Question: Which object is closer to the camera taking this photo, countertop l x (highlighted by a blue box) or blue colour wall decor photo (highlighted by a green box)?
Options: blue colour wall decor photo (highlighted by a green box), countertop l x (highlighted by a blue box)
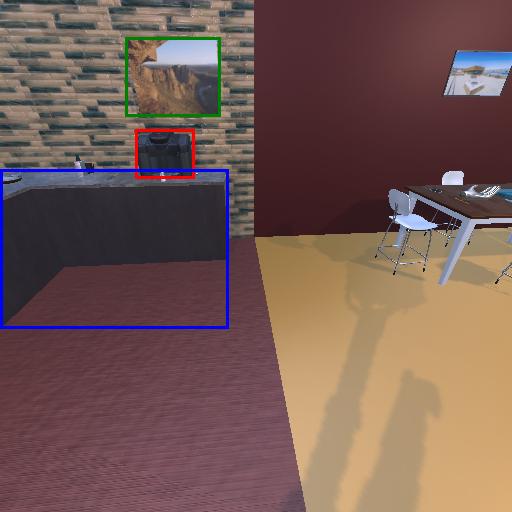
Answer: blue colour wall decor photo (highlighted by a green box)